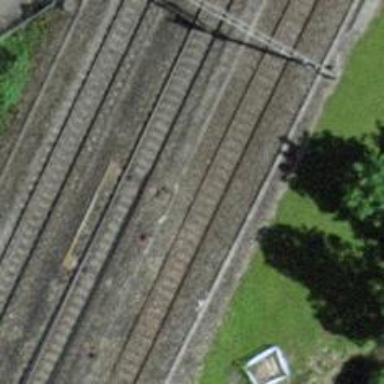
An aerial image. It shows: Railway switch.